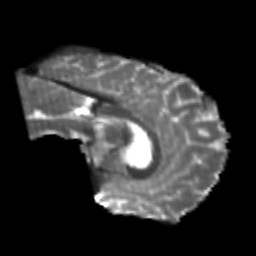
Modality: T2w
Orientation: sagittal
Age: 21
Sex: male
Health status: healthy
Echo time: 0.074 s